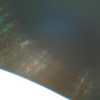
Label: sunburn